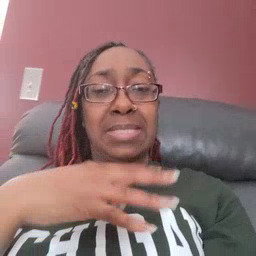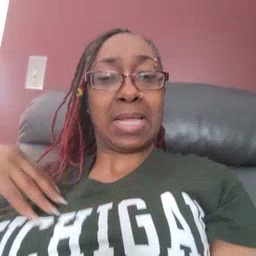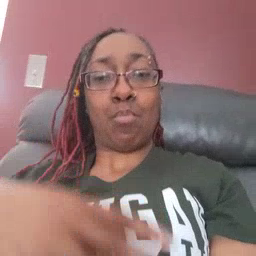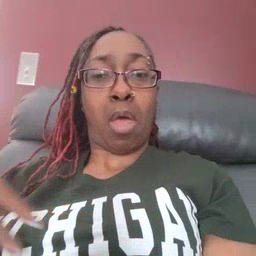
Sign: zebra